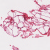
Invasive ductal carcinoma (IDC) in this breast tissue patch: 0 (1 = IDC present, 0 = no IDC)